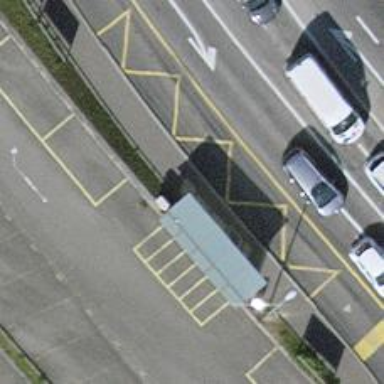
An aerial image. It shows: Bus stop with shelter. It is platform for public transport.